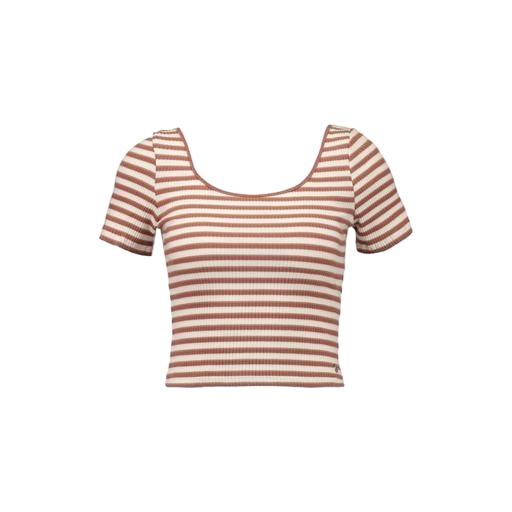
striped tight fitting tee, short-sleeve top only macy, striped red and white shirt, white background